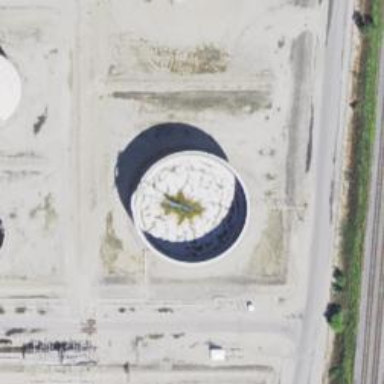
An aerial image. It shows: Storage tank which is man-made.